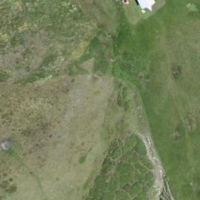
EUNIS habitat code: 26
Species observed at this site:
Vaccinium myrtillus
Plantago alpina